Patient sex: M
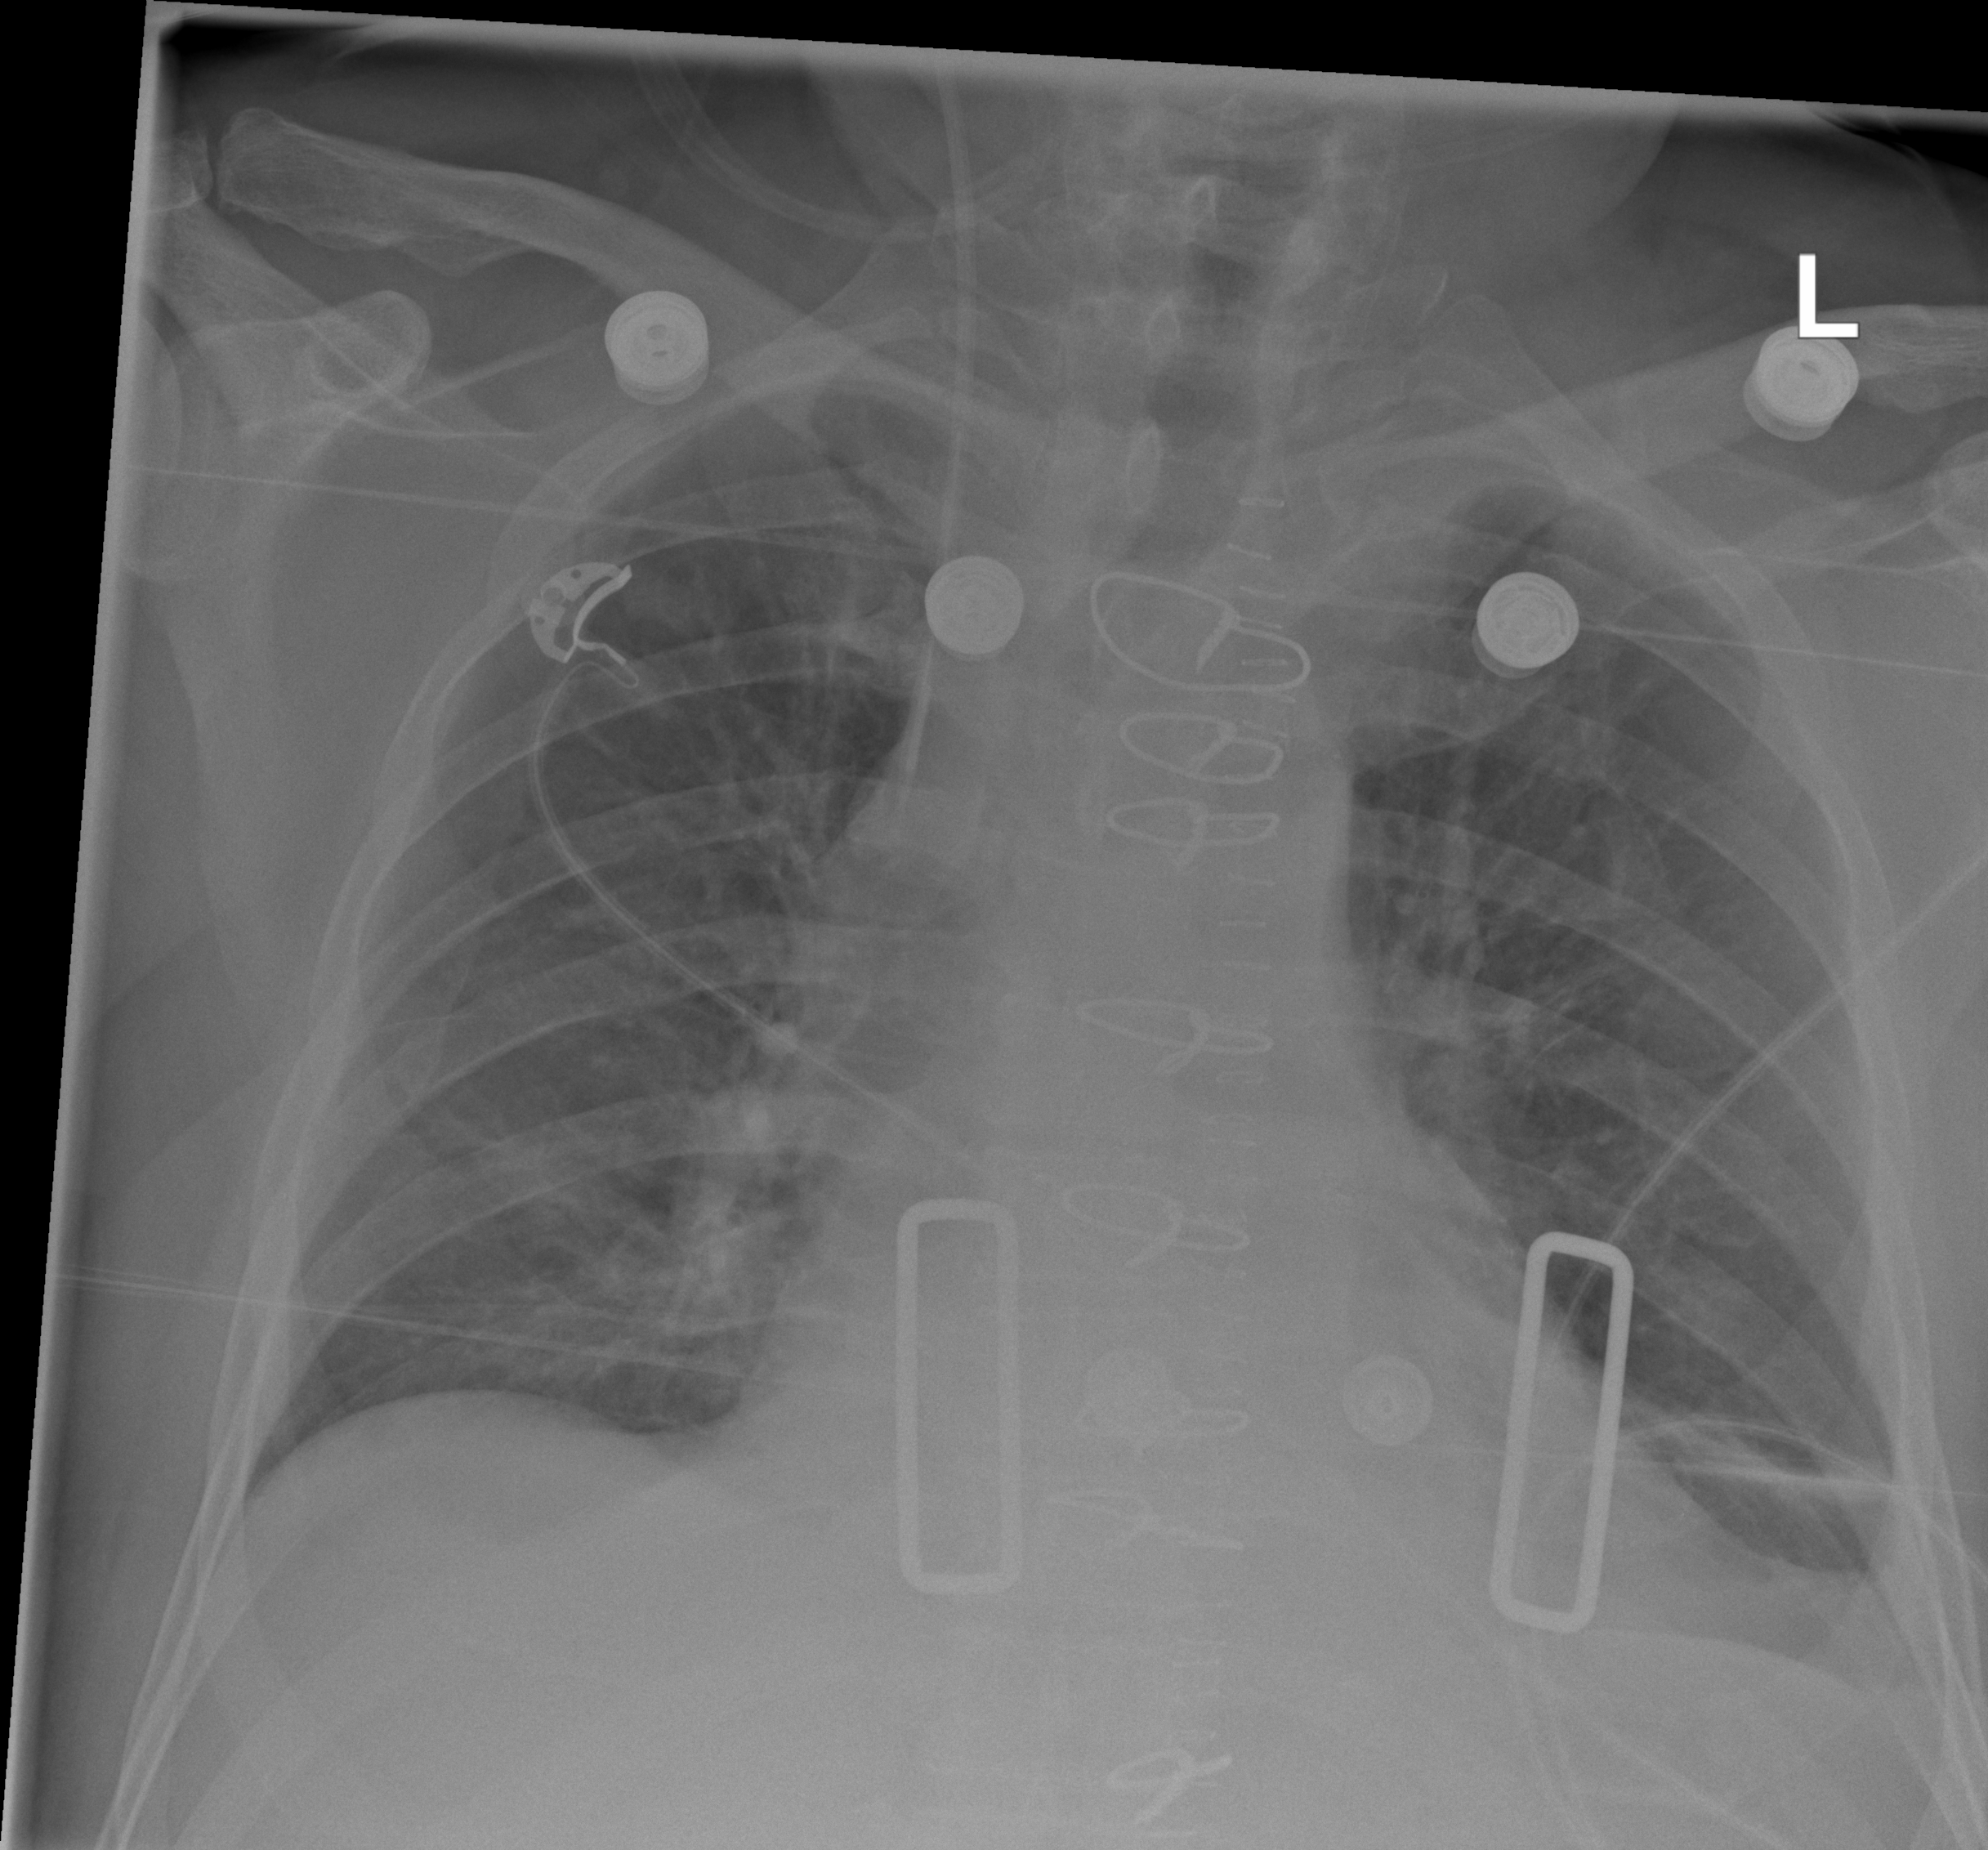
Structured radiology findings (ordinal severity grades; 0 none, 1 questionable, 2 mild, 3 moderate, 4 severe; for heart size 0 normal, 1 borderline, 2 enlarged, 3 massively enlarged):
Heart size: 0
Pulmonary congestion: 0
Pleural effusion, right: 0
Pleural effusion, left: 2
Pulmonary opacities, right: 0
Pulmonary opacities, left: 0
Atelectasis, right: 0
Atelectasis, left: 2